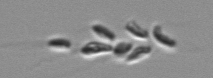
Label: Dinobryon